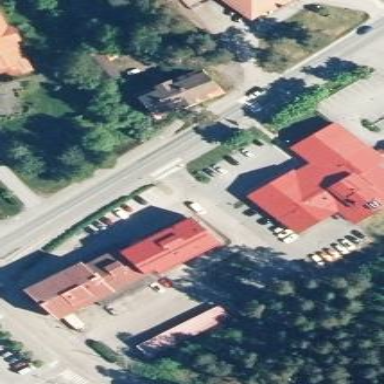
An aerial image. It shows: Clinic building offering healthcare services.